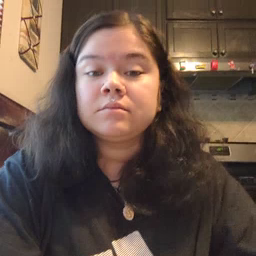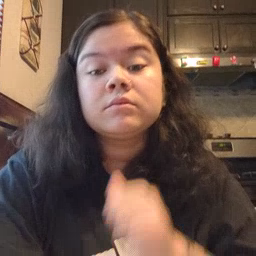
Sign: not